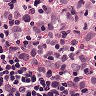
Metastatic tissue present: yes